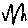
Label: zigzag